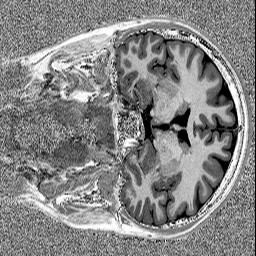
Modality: MP2RAGE
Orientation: coronal
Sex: male